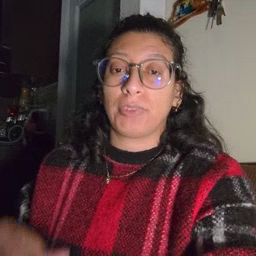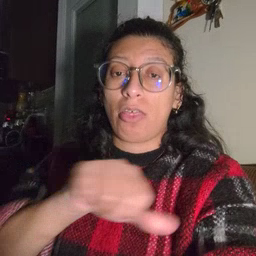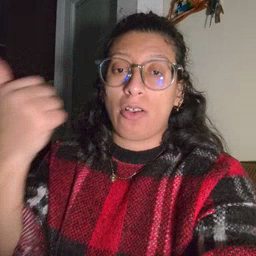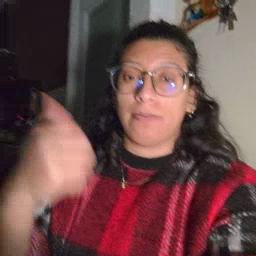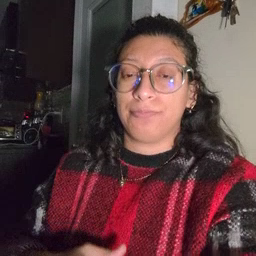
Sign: another